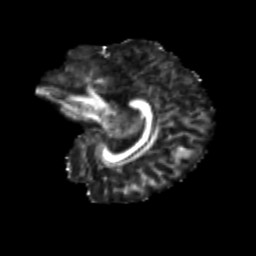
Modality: FA
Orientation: sagittal
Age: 11
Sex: male
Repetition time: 9.4 s
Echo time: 0.089 s